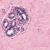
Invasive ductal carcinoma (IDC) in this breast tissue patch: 0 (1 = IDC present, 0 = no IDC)